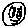
Label: smiley face